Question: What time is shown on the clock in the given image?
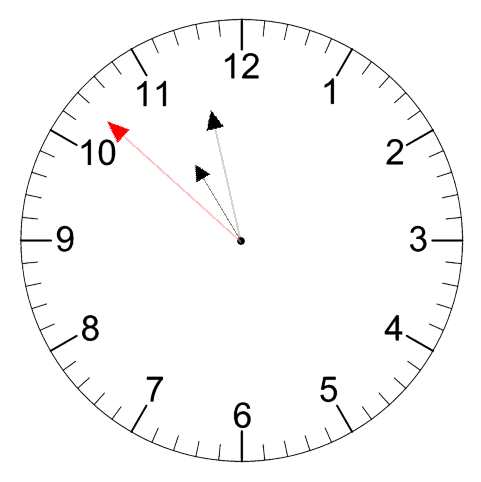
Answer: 10:57:52